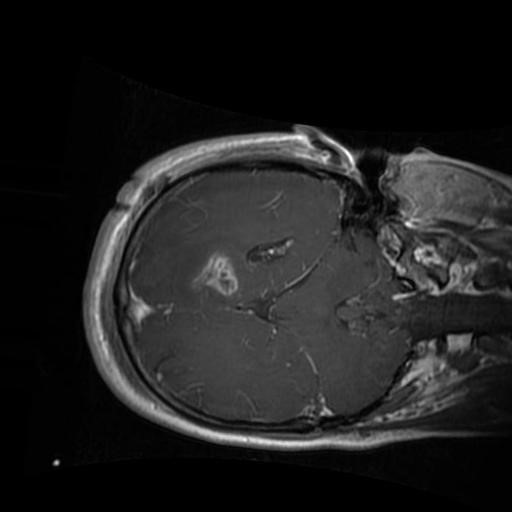
Label: brain_glioma